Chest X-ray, AP view. Patient: 66 years old, sex M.
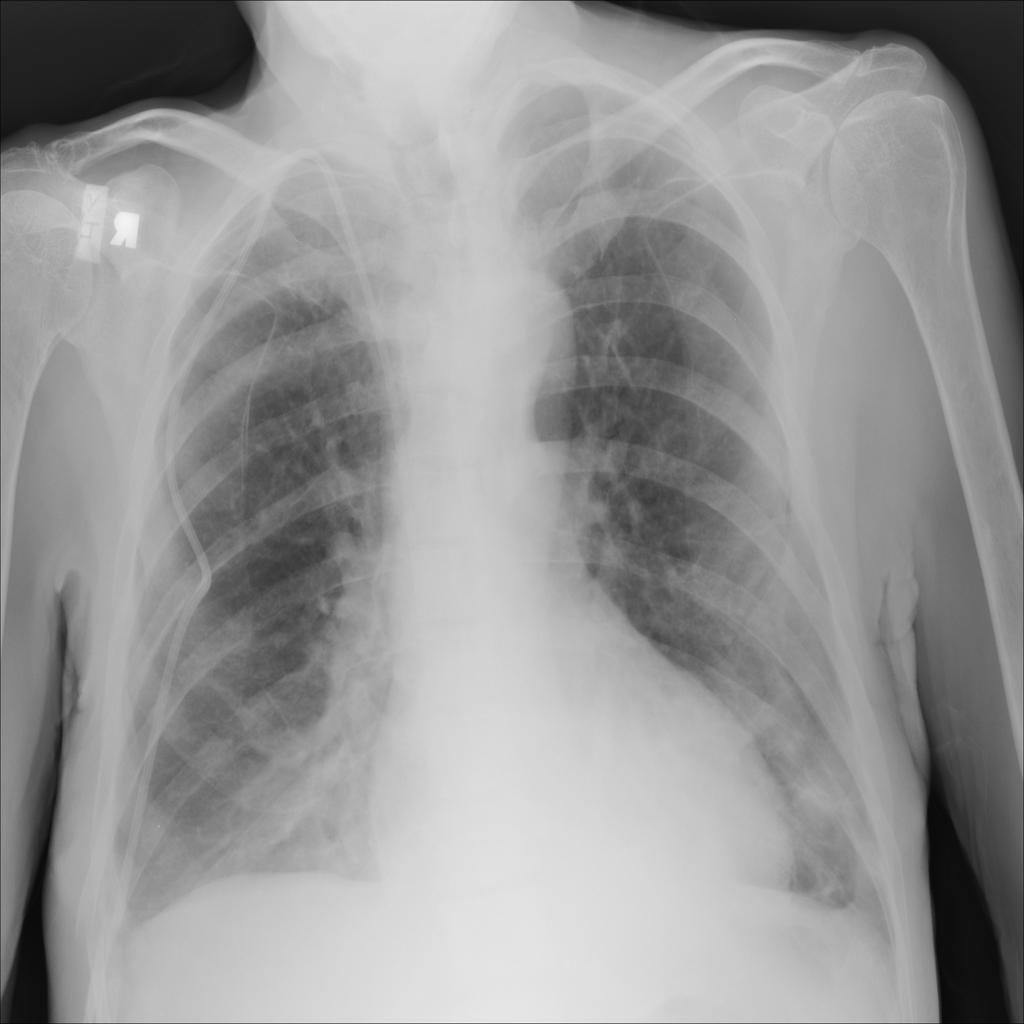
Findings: No Finding